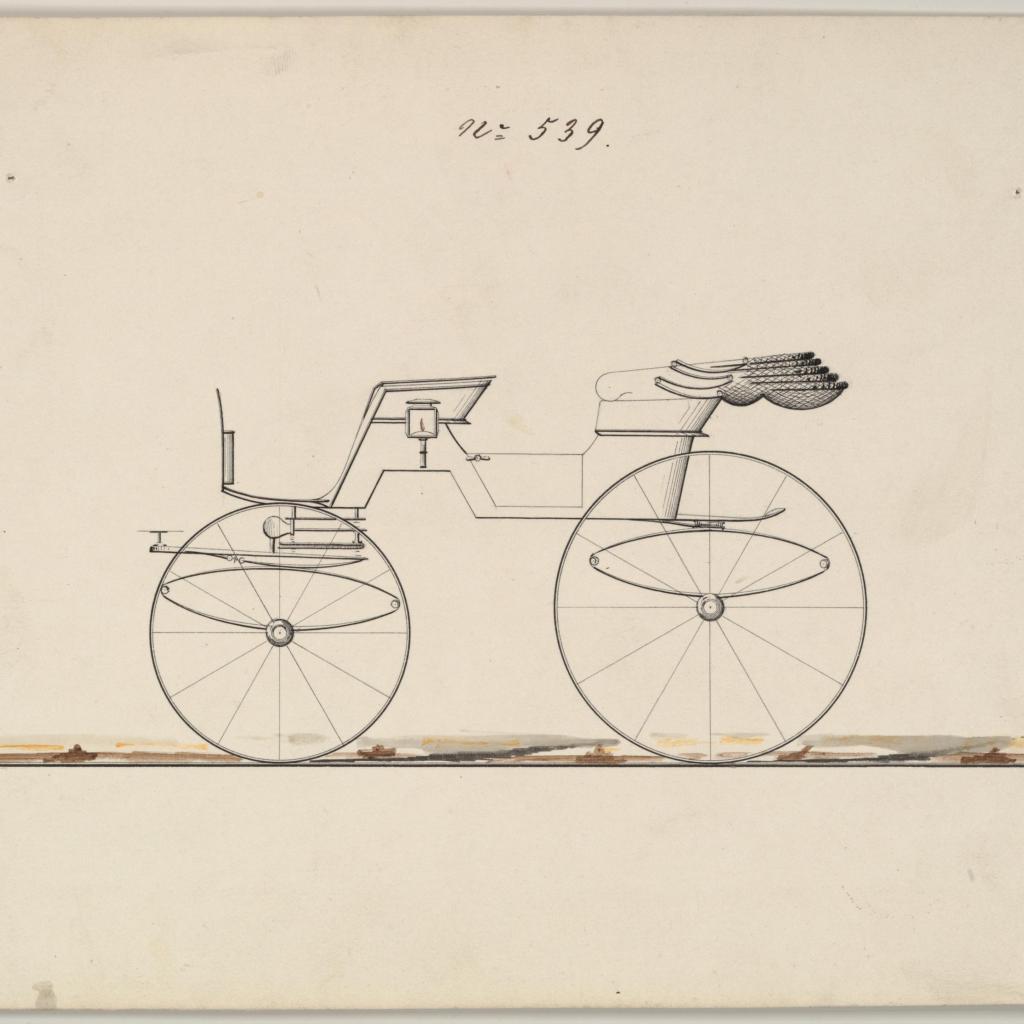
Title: Design for Phaeton, no. 539
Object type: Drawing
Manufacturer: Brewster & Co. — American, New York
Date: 1850–74
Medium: Pen and black ink, watercolor and gouache
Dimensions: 6 1/2 x 10 1/8 in. (16.5 x 25.7 cm)
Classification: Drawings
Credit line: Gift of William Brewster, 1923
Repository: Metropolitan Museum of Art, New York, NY